Interaction volume radius: 5 \u00c5
Interaction volume height: 15 \u00c5
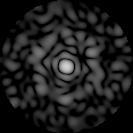
Disorder parameter: 0.8389